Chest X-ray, AP view. Patient: 48 years old, sex M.
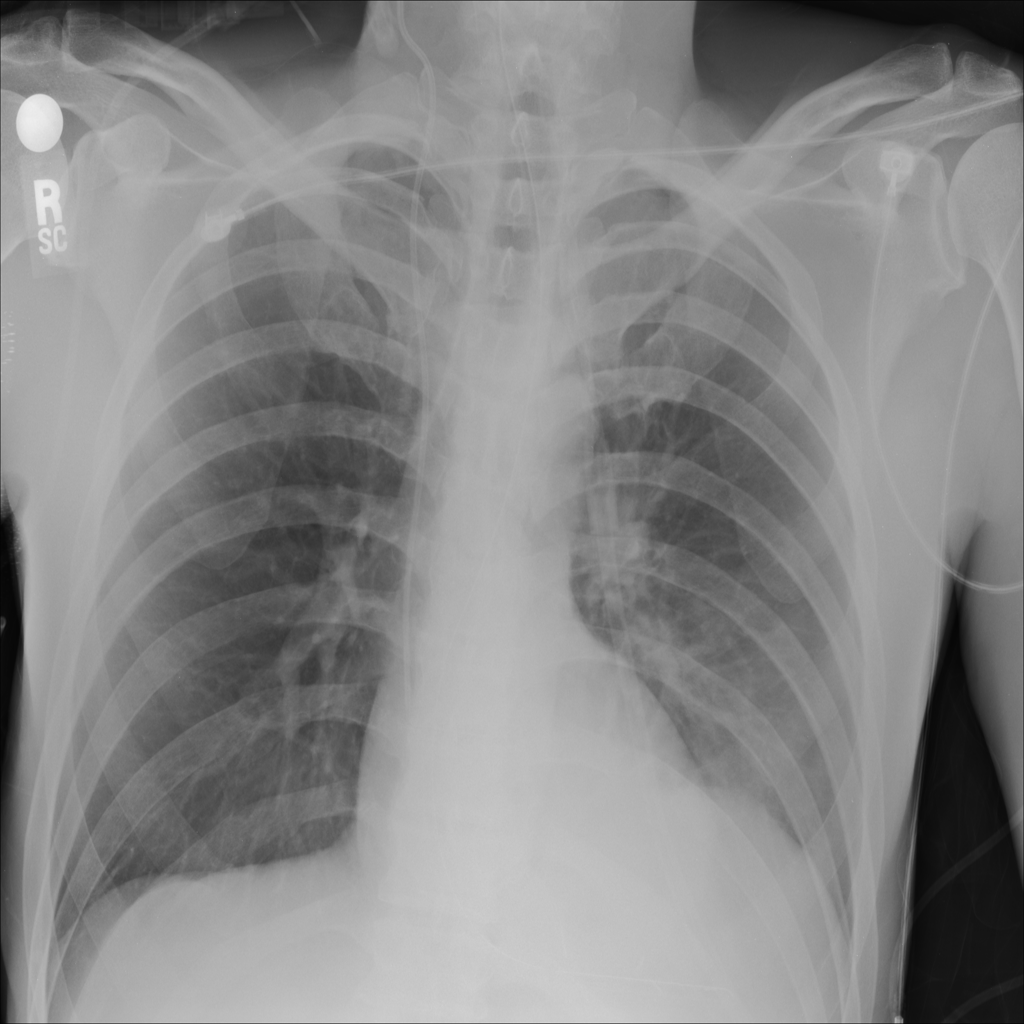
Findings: No Finding